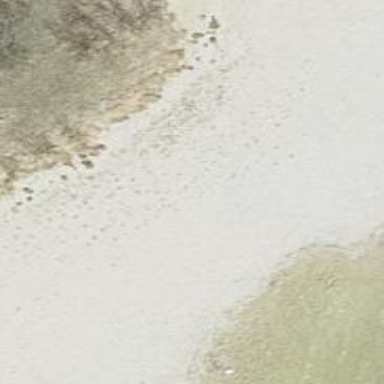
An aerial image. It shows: Beach with stony surface.